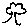
Label: tree